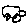
Label: car